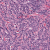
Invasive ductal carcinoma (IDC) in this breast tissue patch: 1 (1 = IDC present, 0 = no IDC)